Field crop: maize
Growth stage: 2
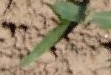
Species: maize